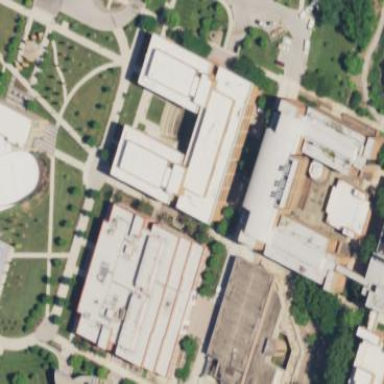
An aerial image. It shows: University building with flat roof.